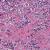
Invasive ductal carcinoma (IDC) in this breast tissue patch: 1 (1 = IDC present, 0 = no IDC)